Aerial crown-view tile of a tropical tree (Barro Colorado Island, Panama), acquired 20240716:
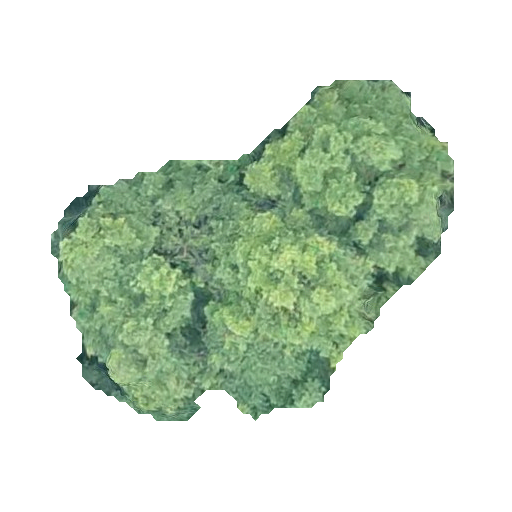
Species: Dendropanax arboreus
GBIF accepted scientific name: Dendropanax arboreus
Crown area: 138.855 m²